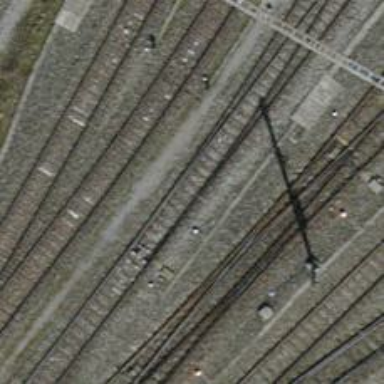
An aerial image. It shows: Railway switch.